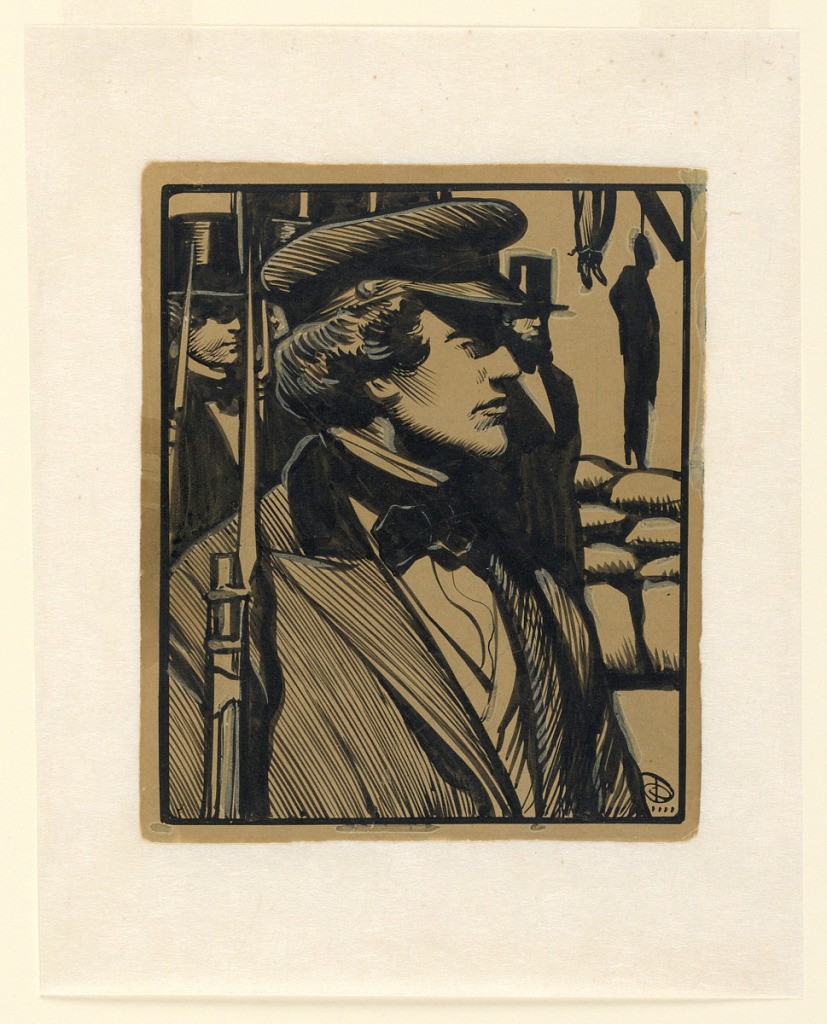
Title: A Scene of Execution
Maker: Maynard Dixon, American, 1875–1946
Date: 1900–04
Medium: Brush and black ink, white gouache on brown paper
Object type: Drawing
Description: Book illustration. Within framing lines is seen a half-length figure of a soldier in right profile, rifle and fixed bayonet at his side. Behind, other figures in high silk hats, and silhouetted above rocks, in right background, are two hanged men.